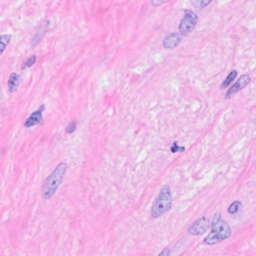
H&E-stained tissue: Breast